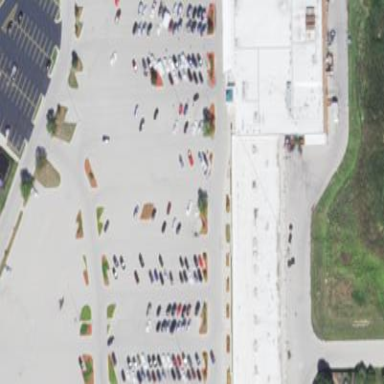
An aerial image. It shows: Retail building.